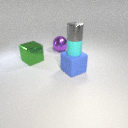
small gray metal cylinder above small cyan rubber cylinder